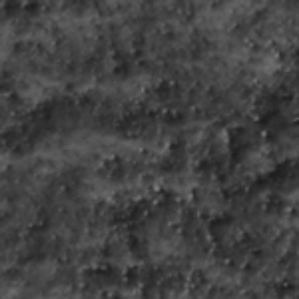
Label: frost